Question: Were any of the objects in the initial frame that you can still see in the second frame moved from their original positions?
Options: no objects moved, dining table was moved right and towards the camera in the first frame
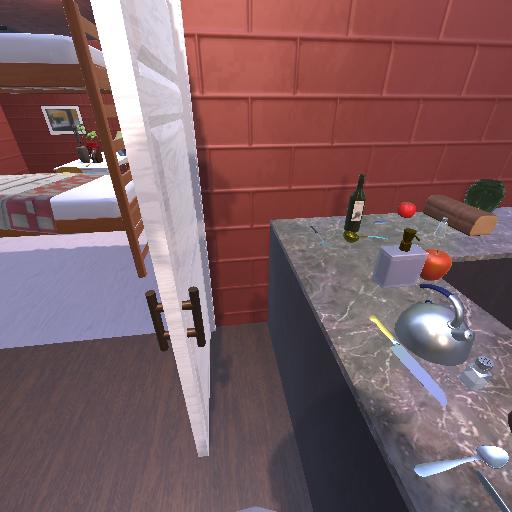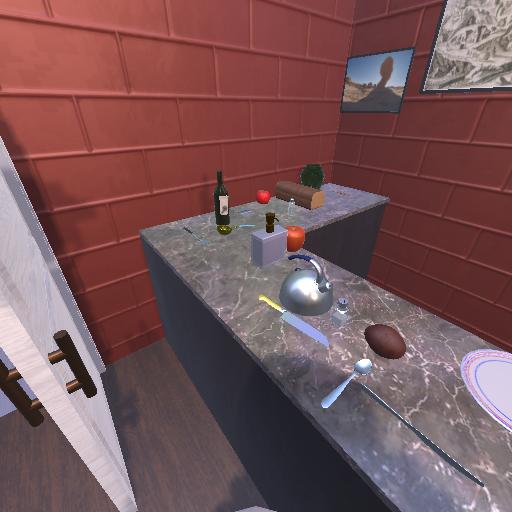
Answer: no objects moved